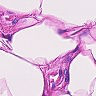
Metastatic tissue present: no